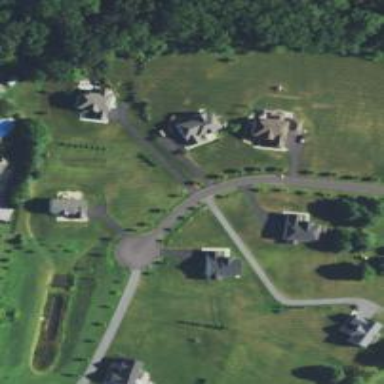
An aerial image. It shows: Driveway.